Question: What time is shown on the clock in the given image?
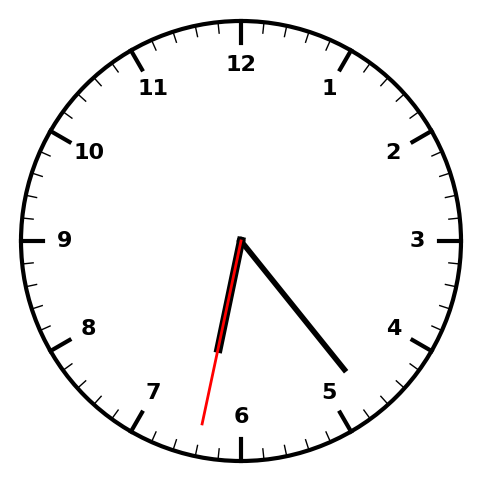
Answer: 06:23:32